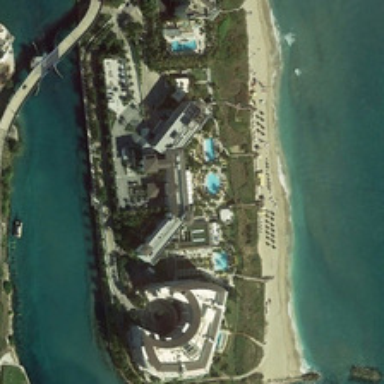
Many buildings and some green trees are in a peninsula .